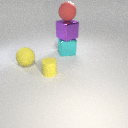
large red rubber sphere above large purple metal cube